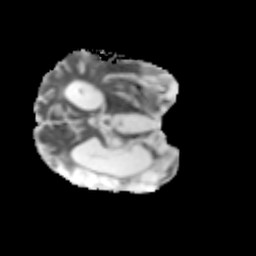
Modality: MD
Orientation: axial
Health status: ill
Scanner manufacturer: siemens
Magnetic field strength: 3 T
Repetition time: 6.8 s
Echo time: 0.097 s